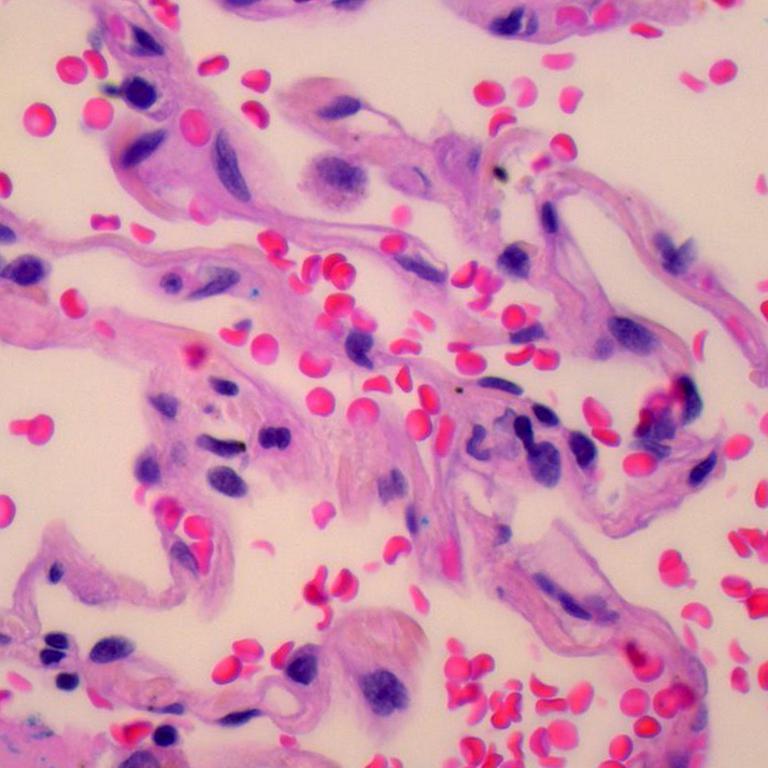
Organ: lung
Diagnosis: benign